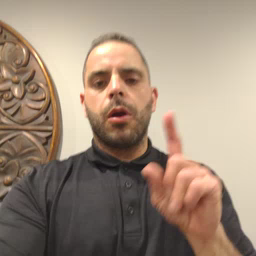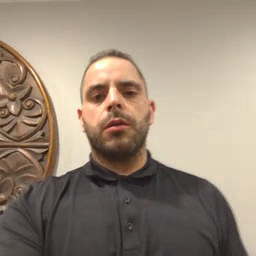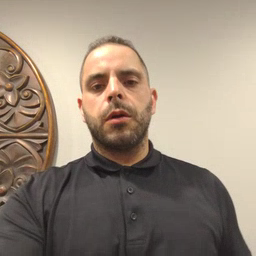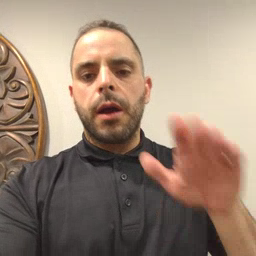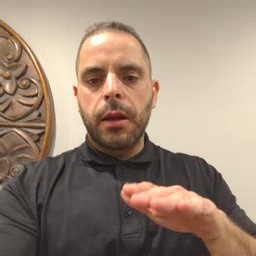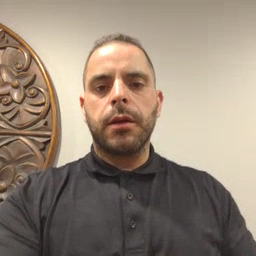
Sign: on